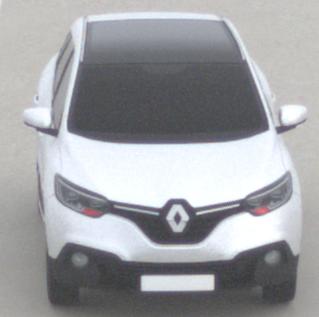
Make: Renault
Model: Kadjar ENERGY TCe 130
Detailed model: Kadjar
Model produced from: 2015/05
Model produced until: 2018/08
Doors: 5
Color: white
Road condition: dry road
Daytime: morning or afternoon
Contrast: low contrast